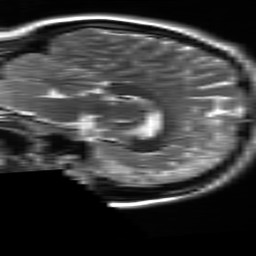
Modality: T2w
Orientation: sagittal
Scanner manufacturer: ge
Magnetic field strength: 3 T
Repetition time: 6.255 s
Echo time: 0.1014 s